Interaction volume radius: 10 \u00c5
Interaction volume height: 20 \u00c5
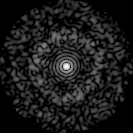
Disorder parameter: 0.8123